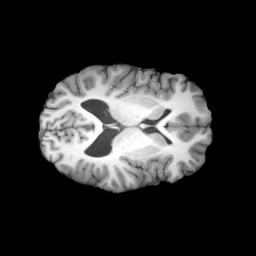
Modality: T1w
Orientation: axial